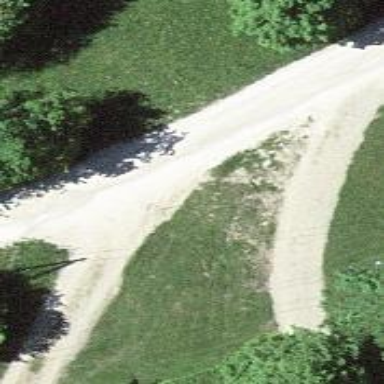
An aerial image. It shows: Service road with gravel surface of grade 2 track type.